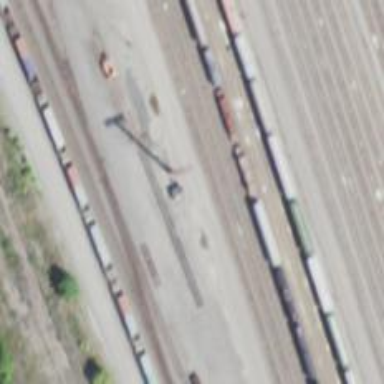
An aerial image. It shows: Railway siding with rails.